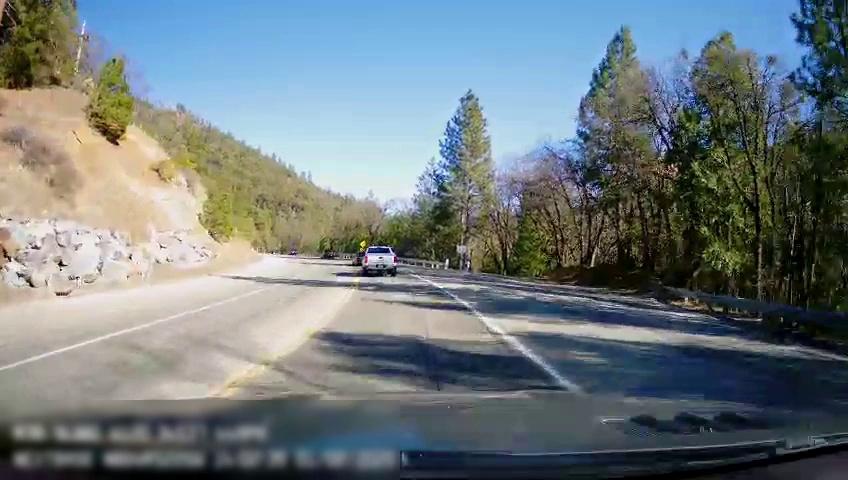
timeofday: Day
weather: Sunny
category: Drivable Space
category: Drivable Space
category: Vehicles | Truck
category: Vehicles | Car
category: Lanes | Opposite Lane
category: Lanes | Current Lane
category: Lanes | Opposite Lane
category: Lanes | Current Lane
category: Traffic | Signs